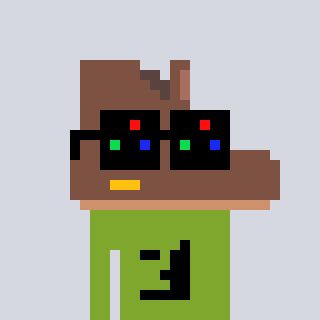
a pixel art character with square black sunglasses, a boot-shaped head and a slimegreen-colored body on a cool background